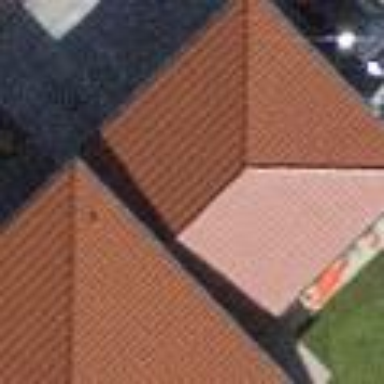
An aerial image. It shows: Garage.